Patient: sex M, age 78
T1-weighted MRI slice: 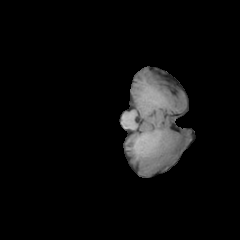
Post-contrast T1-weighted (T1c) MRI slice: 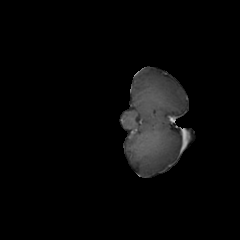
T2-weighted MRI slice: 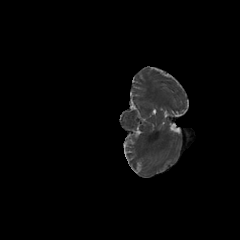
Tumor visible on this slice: no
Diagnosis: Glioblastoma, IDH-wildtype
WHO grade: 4